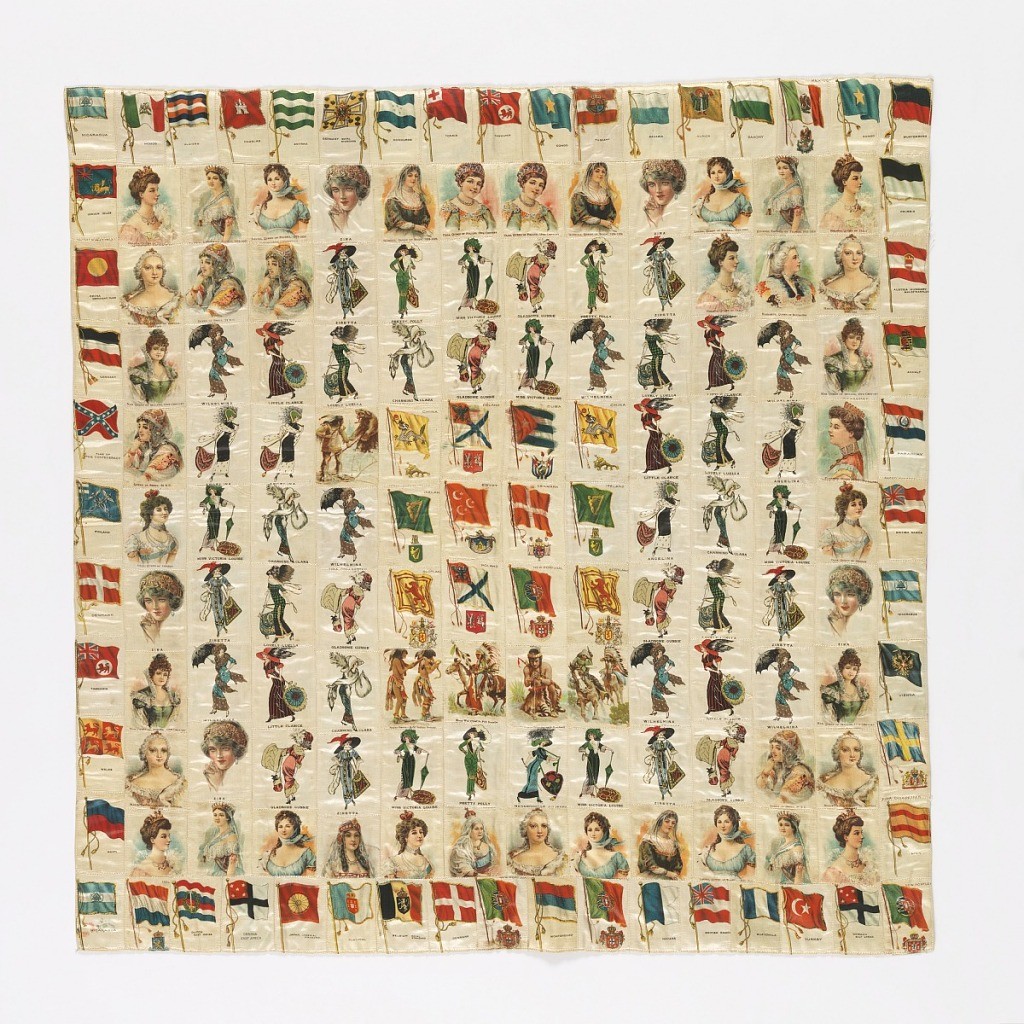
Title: Patchwork cover
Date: ca. 1910
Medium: silk, cotton Technique: chromolithography printed on 7 & 1 satin, pieced and sewn Label: pieced and sewn silk satin, printed by chromolithography; backed with roller printed cotton
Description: Patchwork cover of cigarette souvenirs. Squares printed with national flags, famous queens and fashionable women. Backed with roller printed cotton with half-drop design of roses. Same backing as 1980-31-3.